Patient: sex F, age 26
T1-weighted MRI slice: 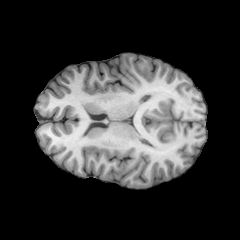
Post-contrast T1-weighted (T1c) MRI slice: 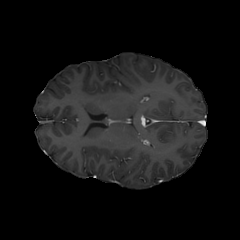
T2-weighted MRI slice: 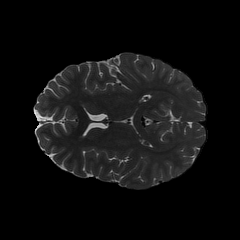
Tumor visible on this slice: no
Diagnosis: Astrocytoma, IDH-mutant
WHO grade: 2